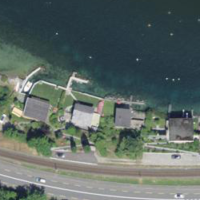
EUNIS habitat code: 14
Species observed at this site:
Teucrium scorodonia
Asplenium scolopendrium